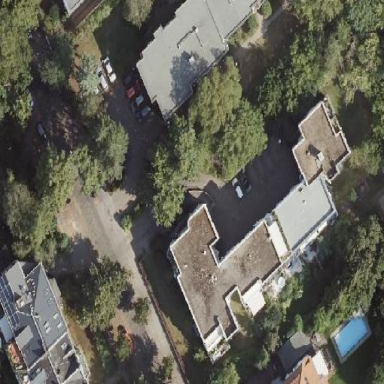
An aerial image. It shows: The image shows part of apartment building.